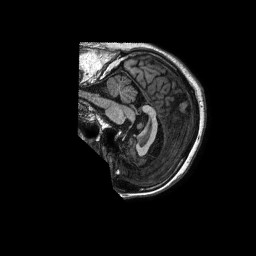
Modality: T1w
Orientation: sagittal
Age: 73
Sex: male
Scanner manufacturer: philips
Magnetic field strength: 1.5 T
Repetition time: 0.007984 s
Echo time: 0.003645 s